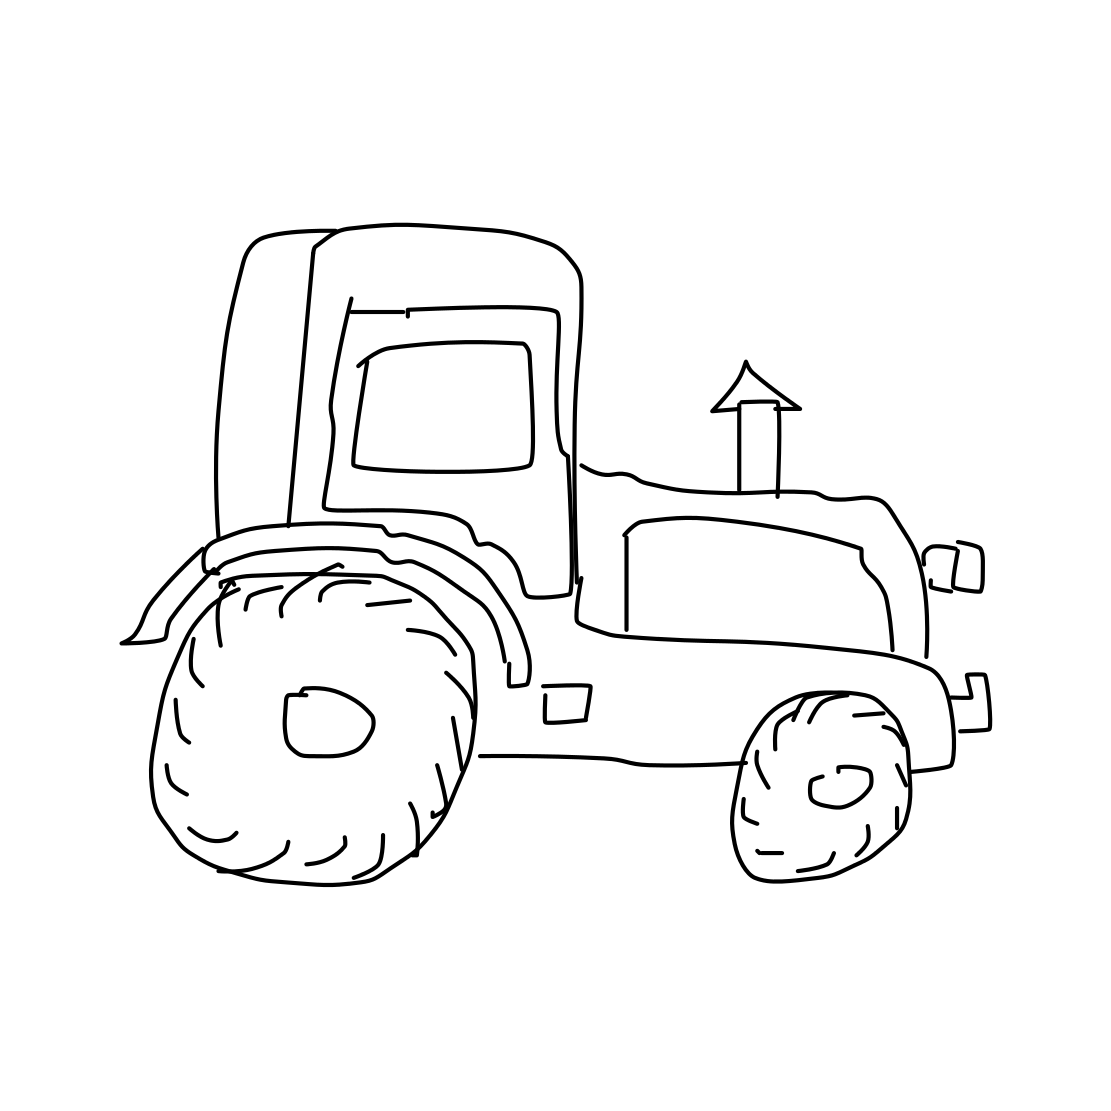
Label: tractor